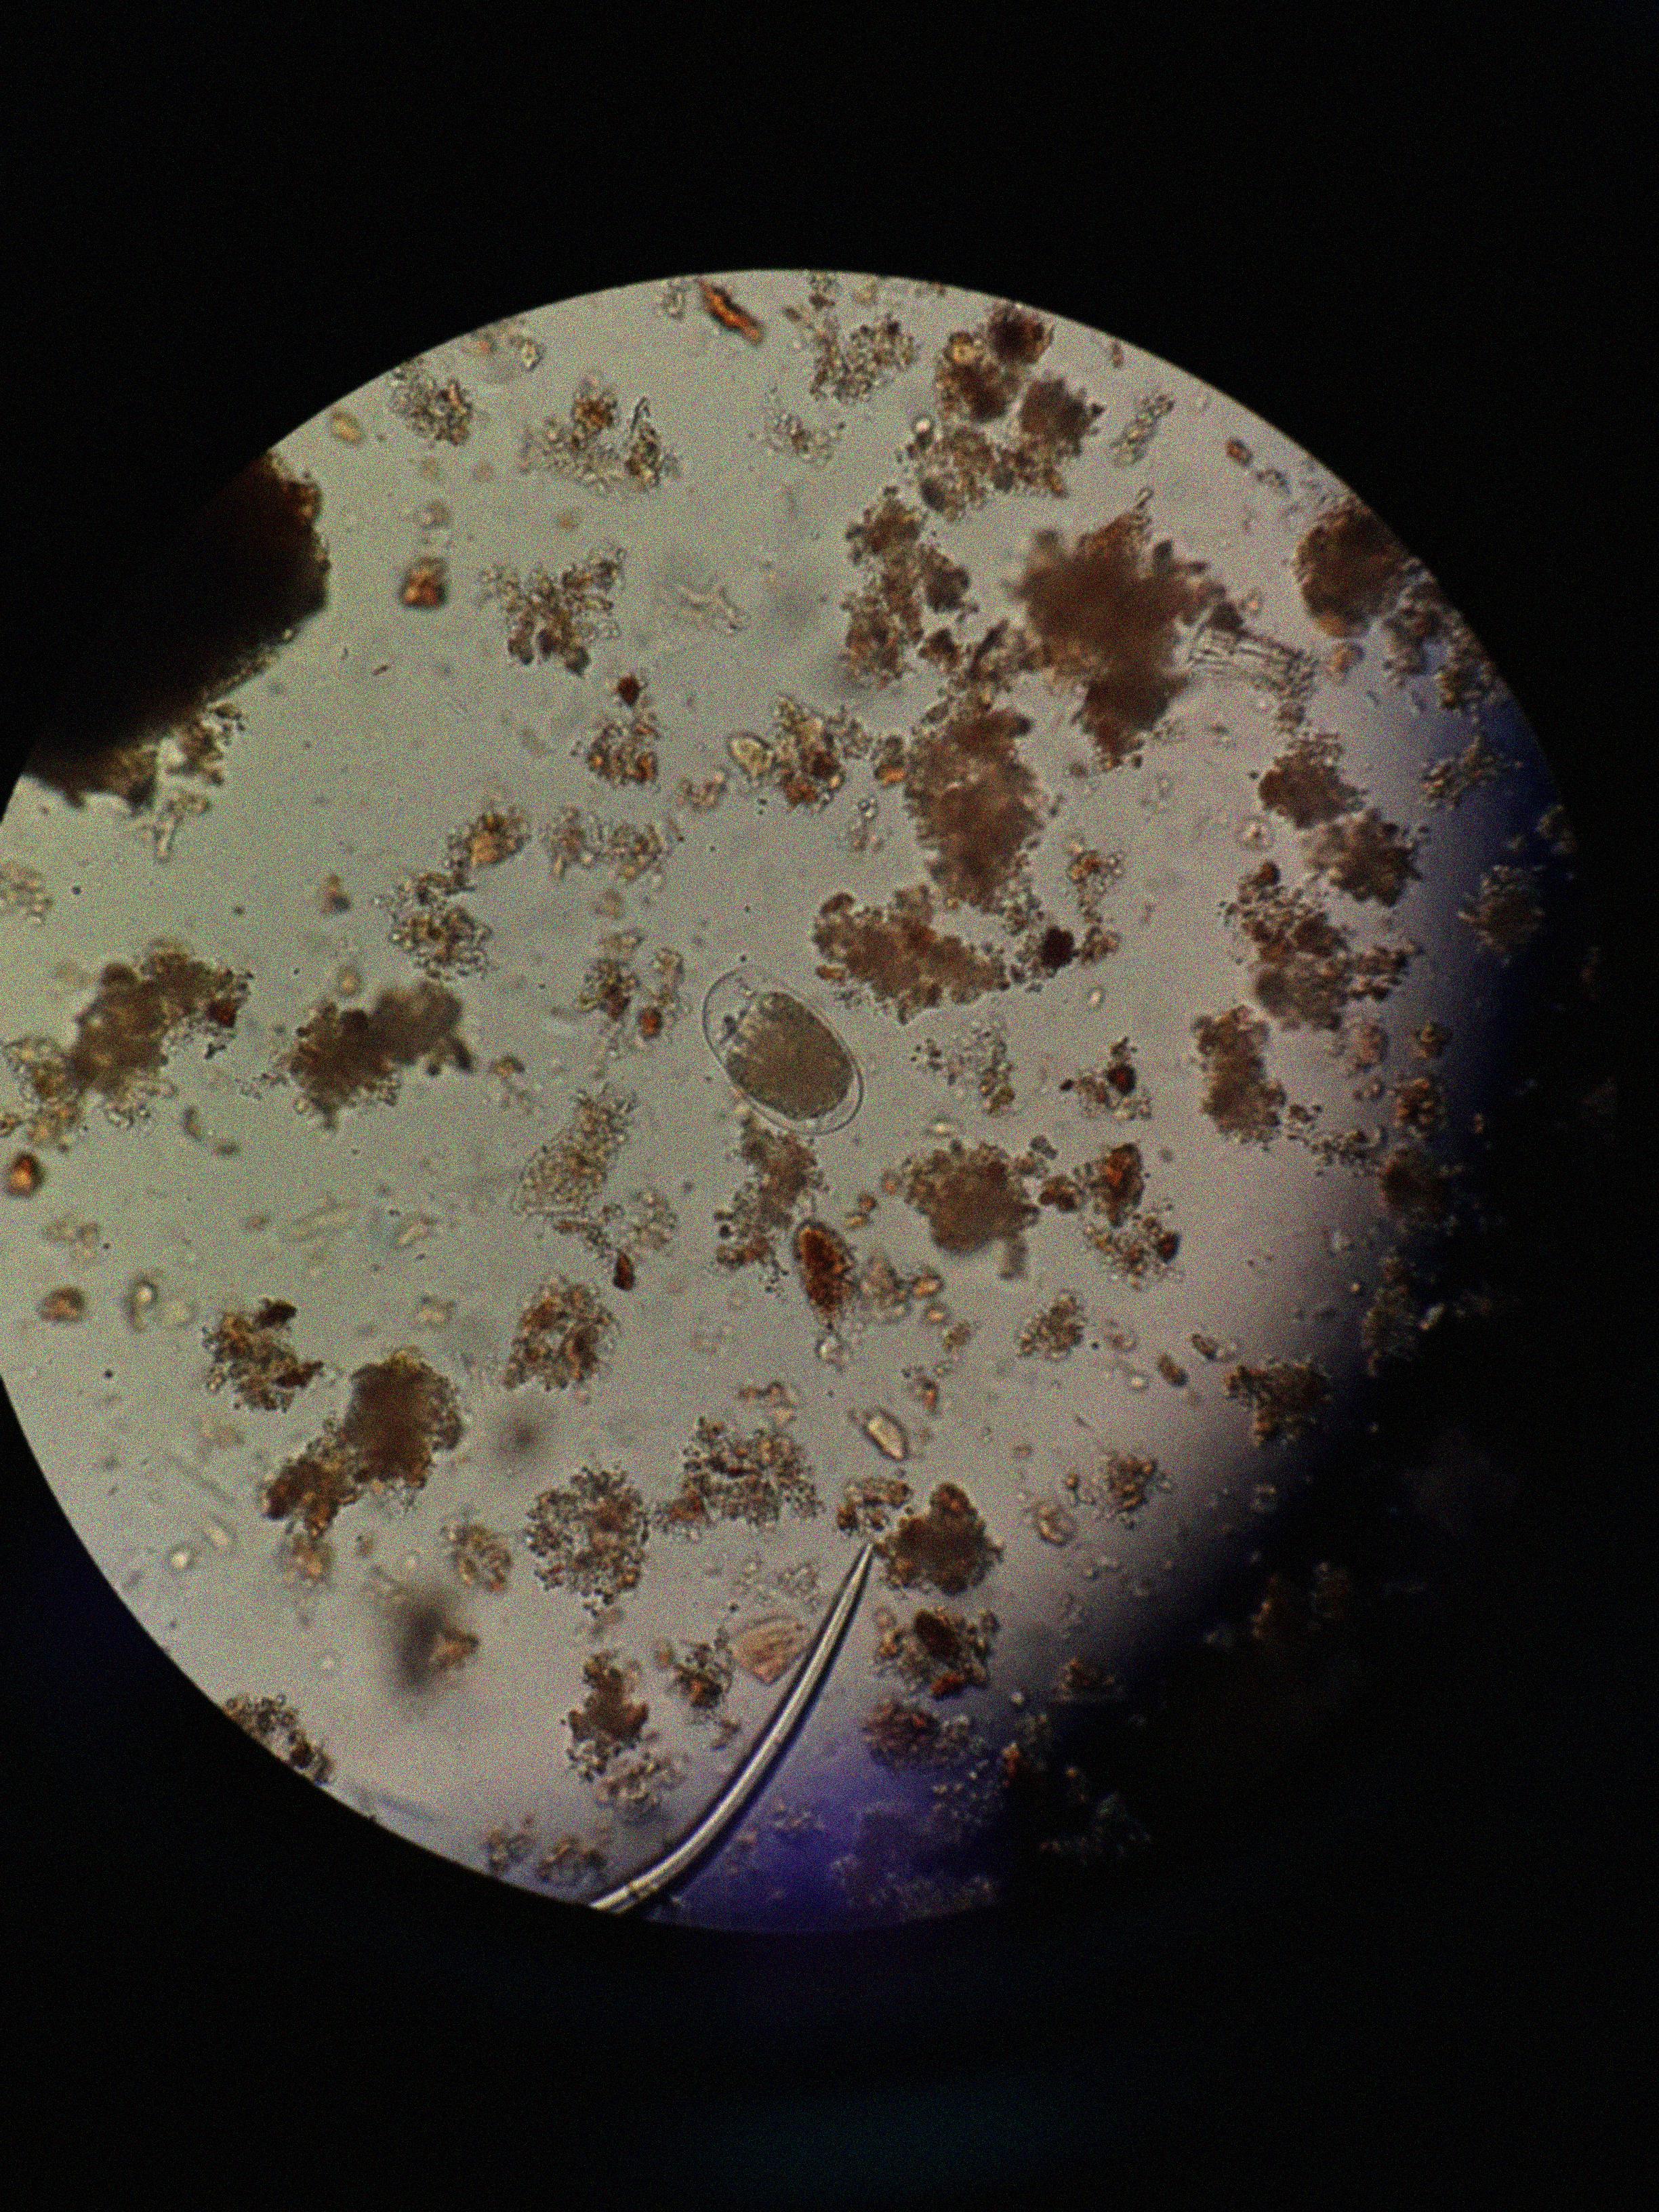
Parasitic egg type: Hookworm egg